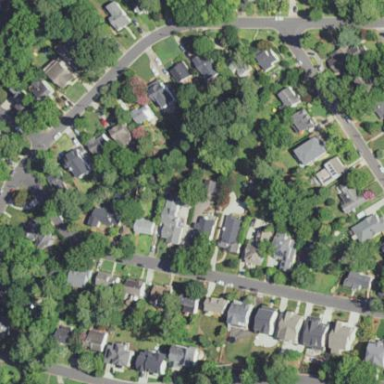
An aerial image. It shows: Residential neighbourhood.